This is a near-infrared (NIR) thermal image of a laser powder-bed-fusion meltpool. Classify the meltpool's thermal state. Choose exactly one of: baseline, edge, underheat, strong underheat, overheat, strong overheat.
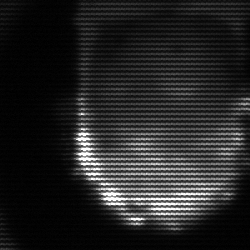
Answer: baseline